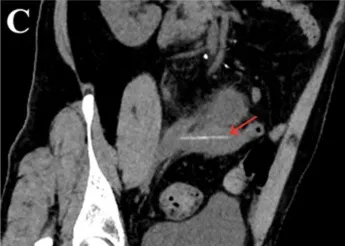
Unenhanced and contrast-enhanced abdominal CT images of a 48-year-old male patient. Unenhanced abdominal CT scans. Showed encapsulated effusion in the middle part of the pelvic cavity,. The length of the foreign body measured on the multiplanar reconstruction image was ~5.5 cm [(C), red arrow.
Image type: radiology (ct)